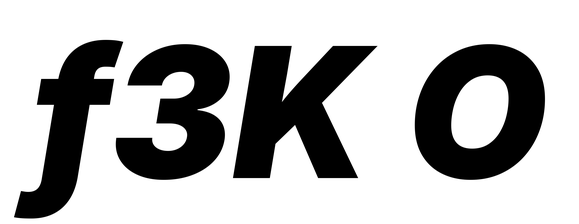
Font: Inter-Italic_Black_Italic